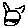
Label: cat